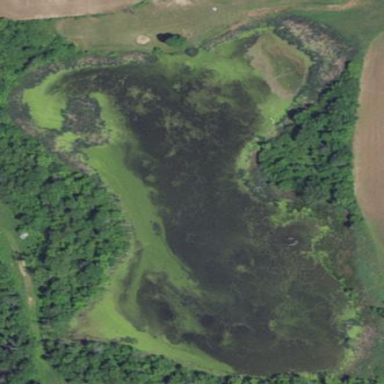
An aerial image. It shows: Pond with natural water.